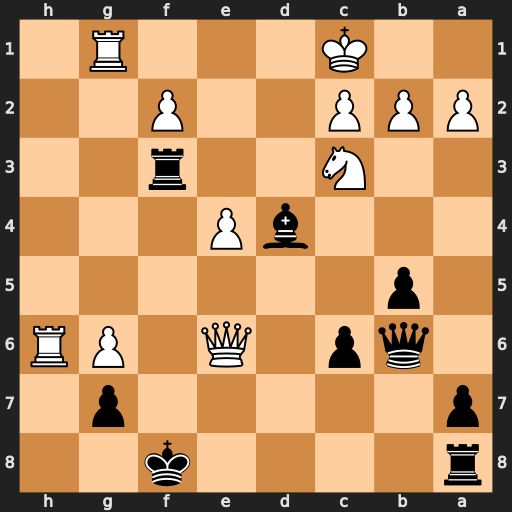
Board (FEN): r4k2/p5p1/1qp1Q1PR/1p6/3bP3/2N2r2/PPP2P2/2K3R1
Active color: b
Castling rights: -
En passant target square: -
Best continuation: Be3+ Kb1 Bxh6